Question: I'm curious as to why this doens't work? My guess is that whatever element your targeting you have to go through its parent. Am I right or is there a trick? (no jquery)
Checkout the fiddle: <URL>
HTML
# This doesn't work

Trigun
'''
<h1>This Works</h1>
<div class="yes-working">
<img src="https://i158.photobucket.com/albums/t109/hp_arianepotter/trigun-1.png" />
<a href="javascript:void(0);">Trigun</a>
</div>
/* This doesn't work */
.not-working img { width: 10em; clear: both; }
.not-working img:hover a { color: red; }
.not-working a { color: black; }
.not-working a:hover { color: red; }
/* This works */
.yes-working img { width: 10em; clear: both; }
.yes-working:hover a { color: red; }
.yes-working a { color: black; }
.yes-working a:hover { color: red; }
'''
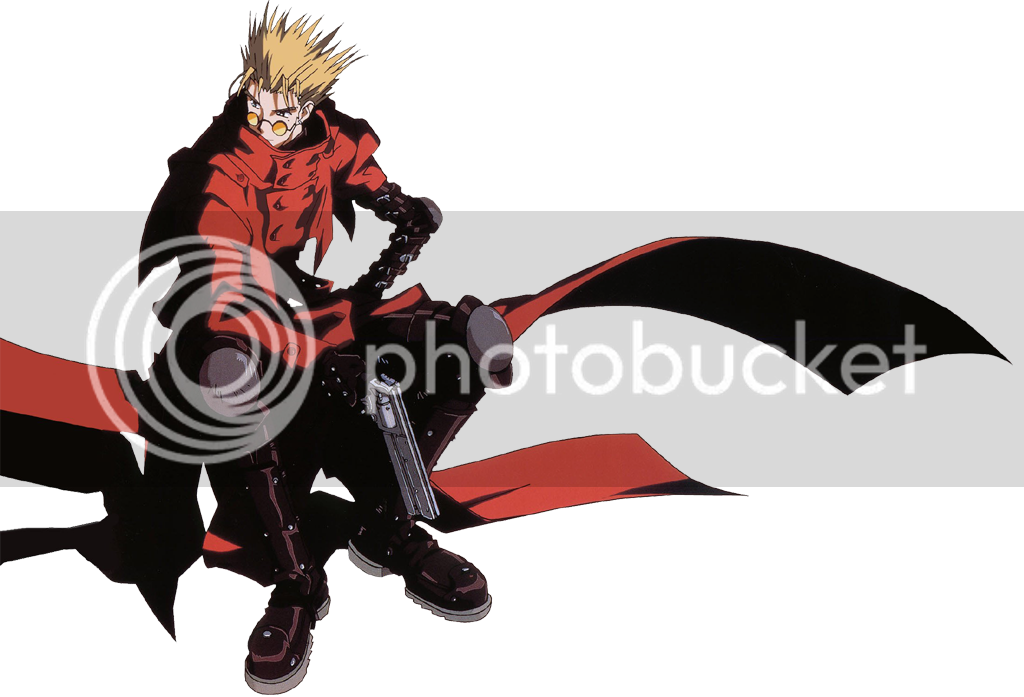
Answer: In the non working example, the anchor tag is not child of the img tag.
'''
.not-working img:hover a { color: red; }
'''
Should be:
'''
.not-working img:hover ~ a { color: red; }
'''
Works here: <URL>